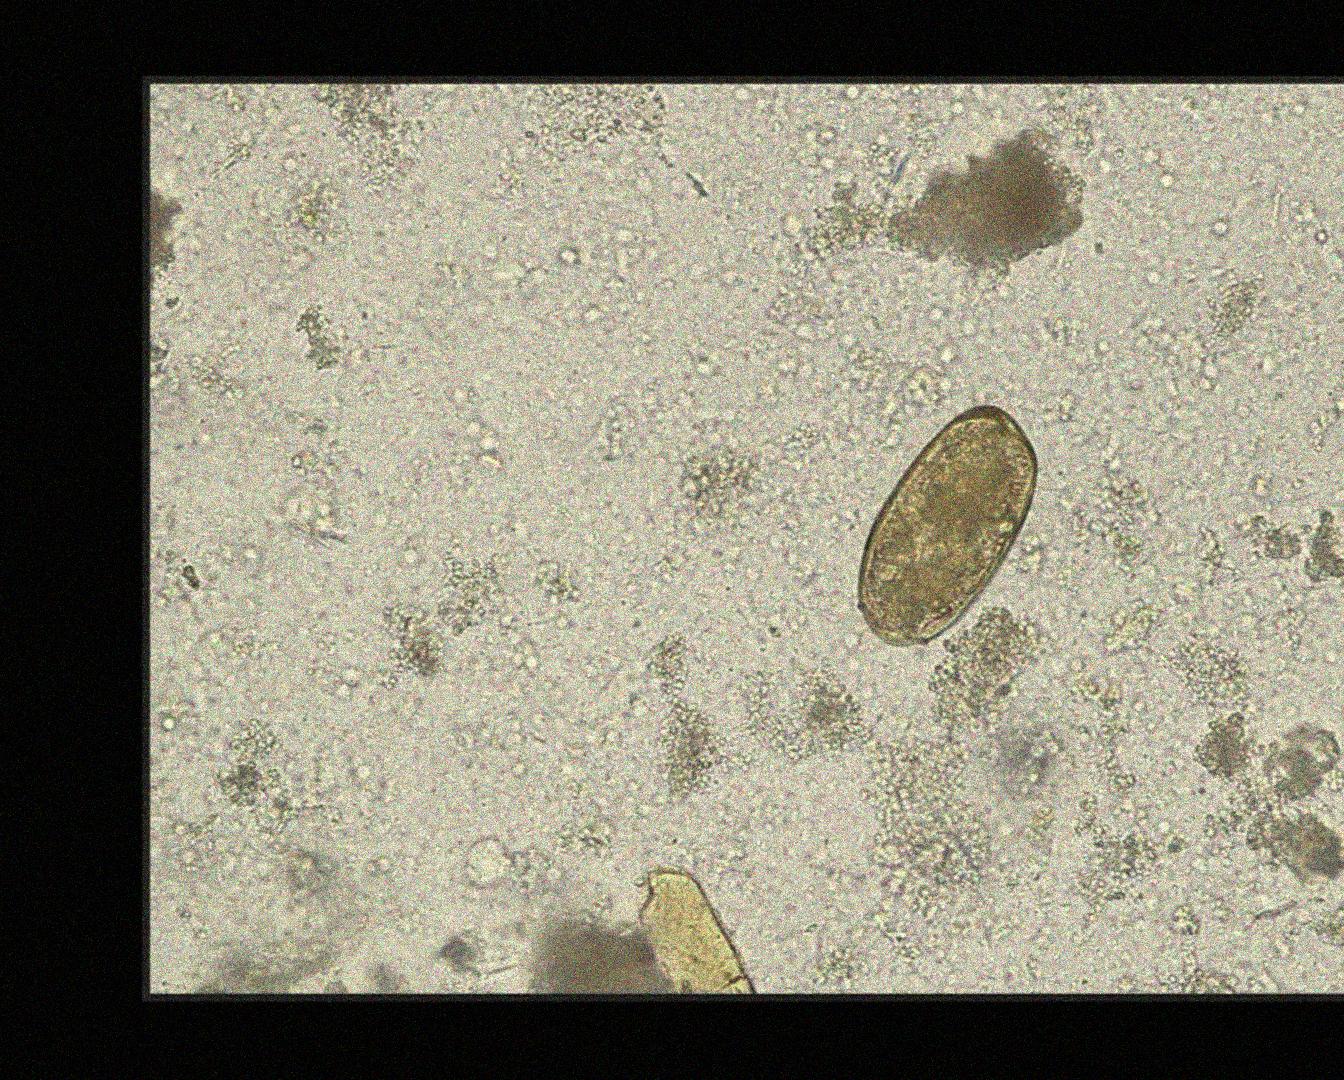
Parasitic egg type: Paragonimus spp